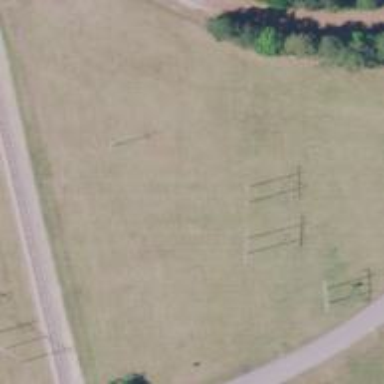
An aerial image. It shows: H-frame power tower with distinctive design.